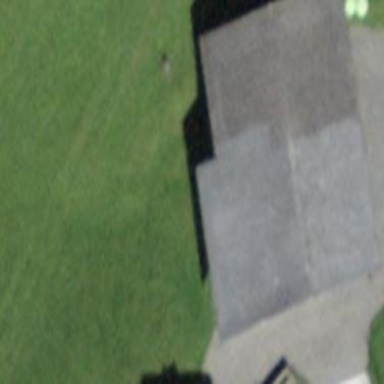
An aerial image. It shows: Barn.